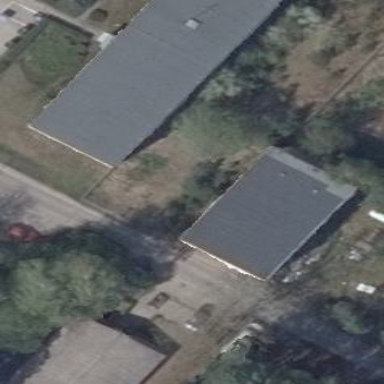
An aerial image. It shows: Terrace building.